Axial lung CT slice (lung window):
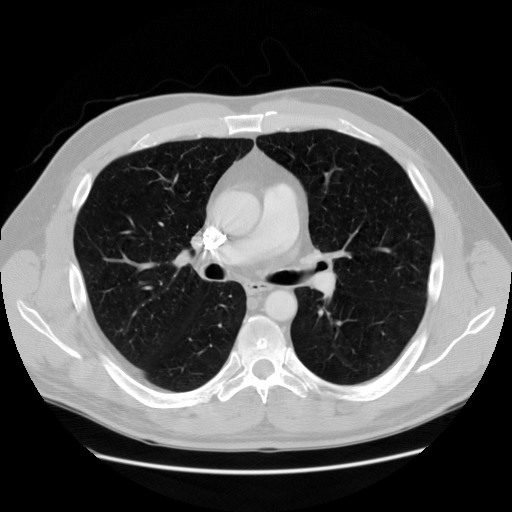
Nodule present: no